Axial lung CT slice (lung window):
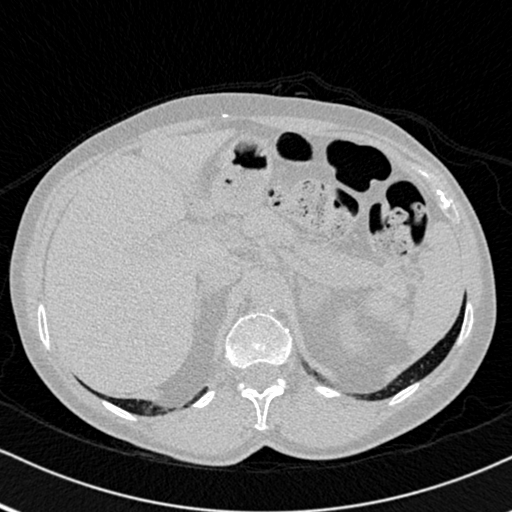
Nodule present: no